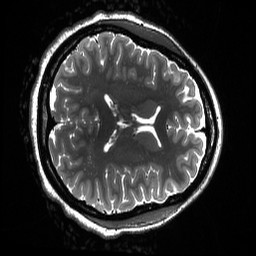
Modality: T2w
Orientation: axial
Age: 19
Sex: female